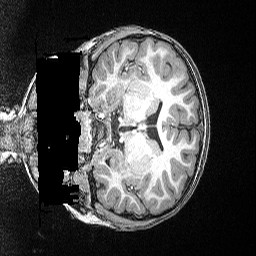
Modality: T1w
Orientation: coronal
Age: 83
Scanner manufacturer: siemens
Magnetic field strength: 3 T
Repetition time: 2.5 s
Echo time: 0.00347 s